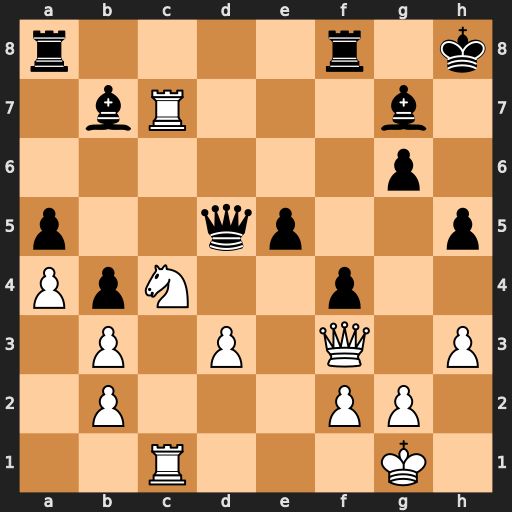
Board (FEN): r4r1k/1bR3b1/6p1/p2qp2p/PpN2p2/1P1P1Q1P/1P3PP1/2R3K1
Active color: w
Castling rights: -
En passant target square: -
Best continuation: Rxb7 Qxf3 gxf3